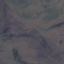
Land use / land cover class: HerbaceousVegetation